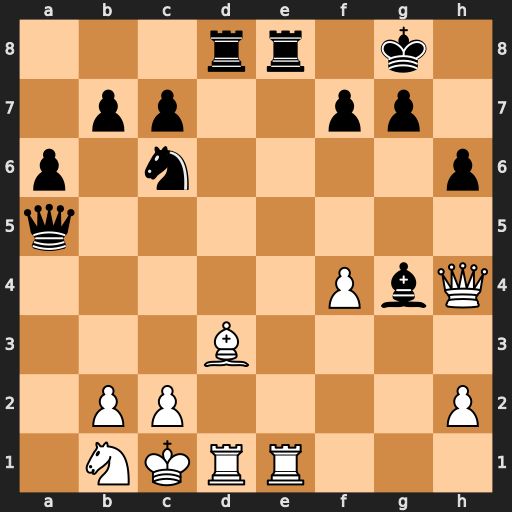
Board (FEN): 3rr1k1/1pp2pp1/p1n4p/q7/5PbQ/3B4/1PP4P/1NKRR3
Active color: w
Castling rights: -
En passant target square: -
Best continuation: Rxe8+ Rxe8 Qxg4